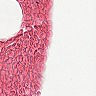
Metastatic tissue present: no